Field crop: tomato
Growth stage: 2
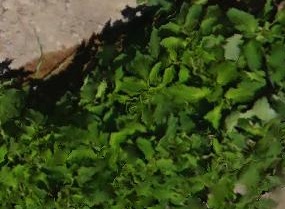
Species: tomato